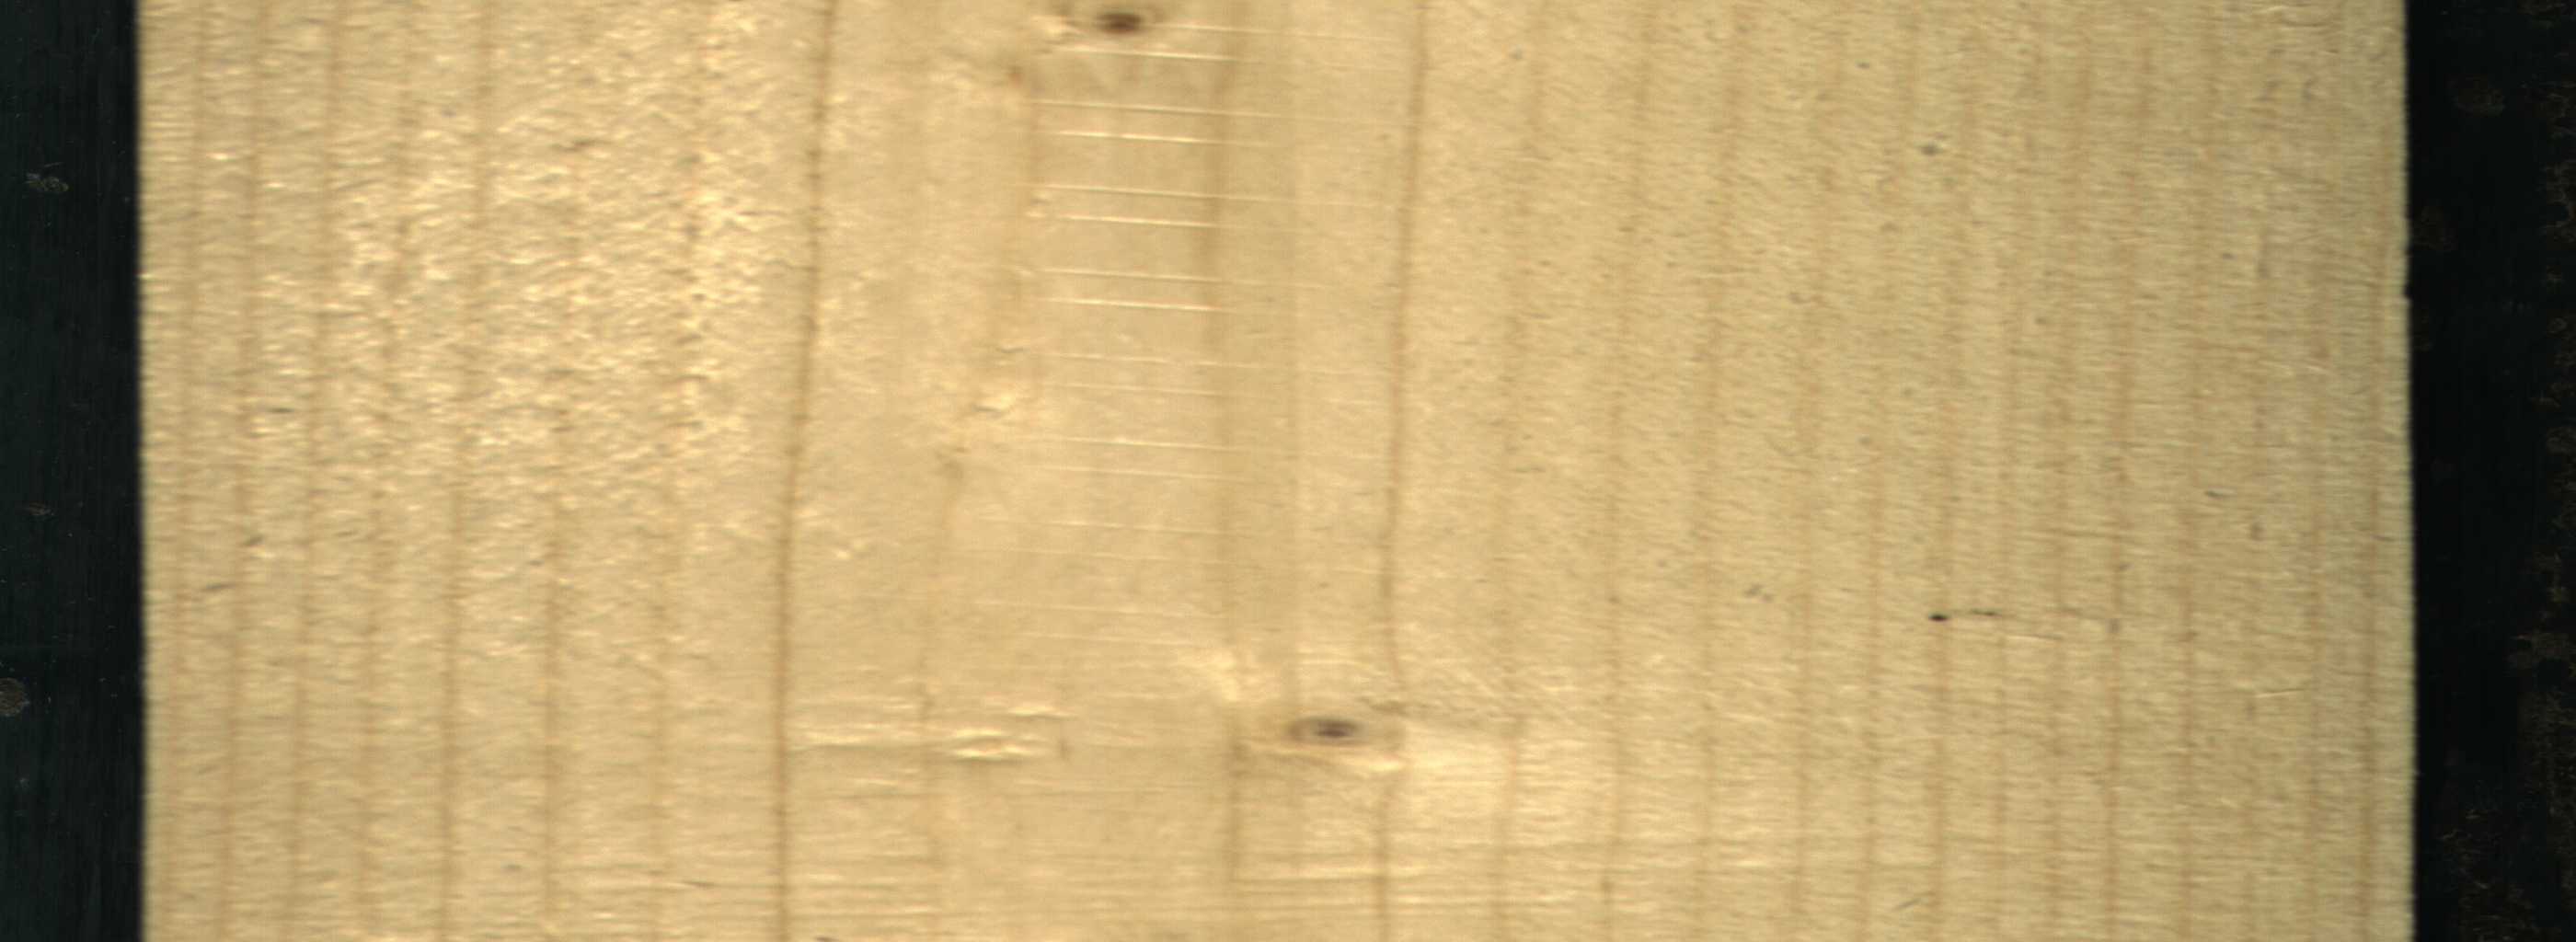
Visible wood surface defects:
Live_Knot
Live_Knot